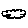
Label: cloud